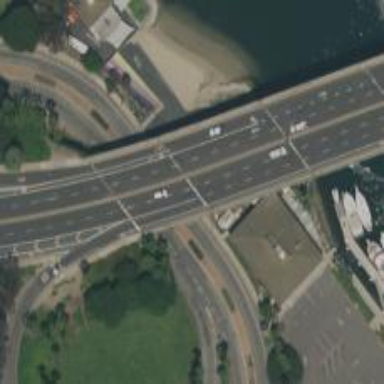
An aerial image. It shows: Primary_link highway crossing bridge.